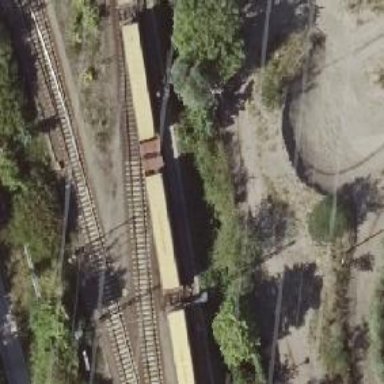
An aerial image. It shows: Railway yard.